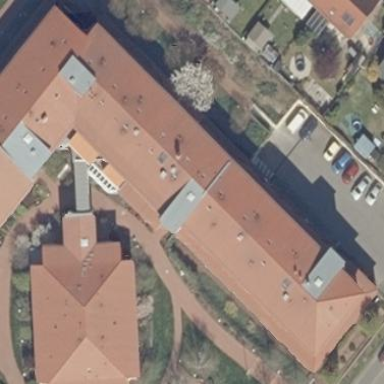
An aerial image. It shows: Building with hipped roof design.